Question: I'm trying to find out a optimal way in order to find results similar to the input data. Take a look at the photos.

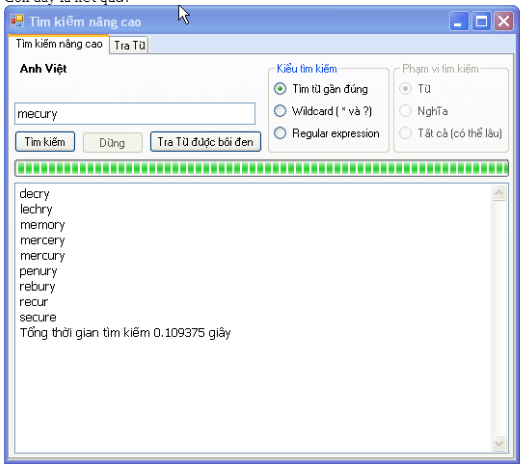
Answer: One way is to use <URL>
'''
select *
from tblUsers
where SOUNDEX(tblUsers.Name) = SOUNDEX('Olof')
'''
Another option is to use <URL>
'''
select *
from tblUsers
where DIFFERENCE(tblUsers.Name, 'Olof') > 2 --Where 2 is the threshold value
'''